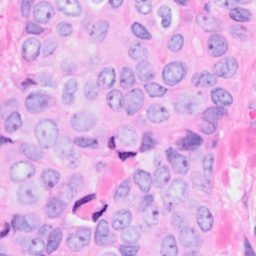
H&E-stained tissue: Breast